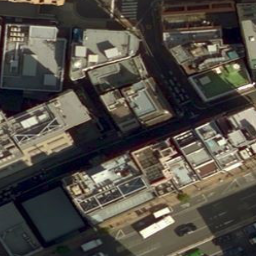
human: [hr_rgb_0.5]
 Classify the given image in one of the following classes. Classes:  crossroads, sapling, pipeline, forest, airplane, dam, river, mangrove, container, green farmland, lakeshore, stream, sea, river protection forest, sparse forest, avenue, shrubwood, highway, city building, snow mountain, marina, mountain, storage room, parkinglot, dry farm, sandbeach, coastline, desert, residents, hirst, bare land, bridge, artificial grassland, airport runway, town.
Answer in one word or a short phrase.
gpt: city building